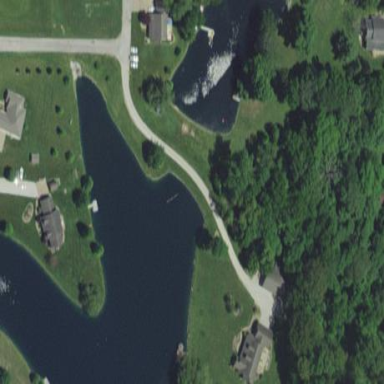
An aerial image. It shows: Pond surrounded by natural water.